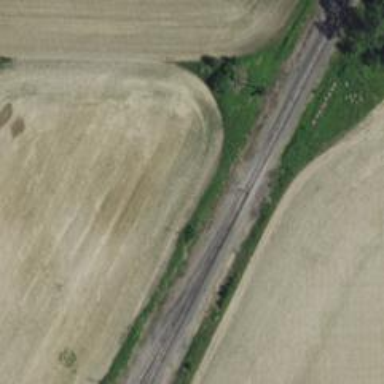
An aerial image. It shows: Railway track.